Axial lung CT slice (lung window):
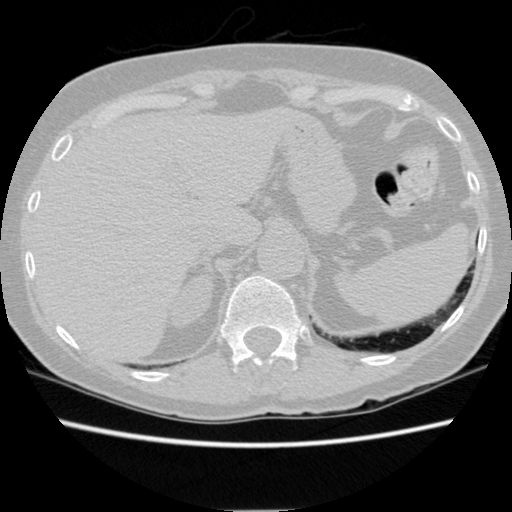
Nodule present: no